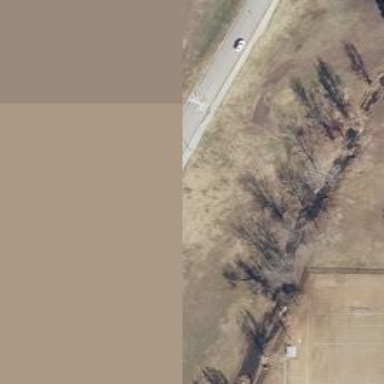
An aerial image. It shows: Disc golf tee area.